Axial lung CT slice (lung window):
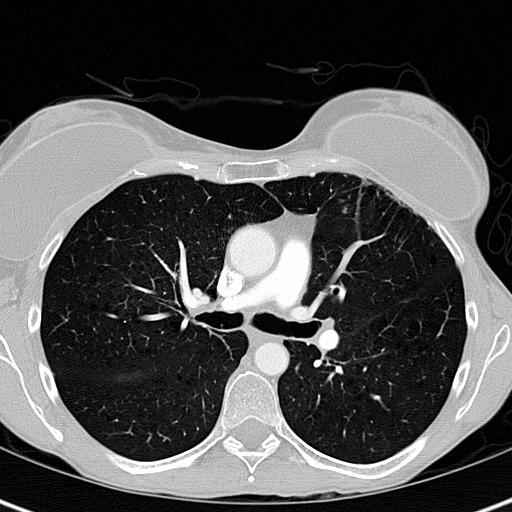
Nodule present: no